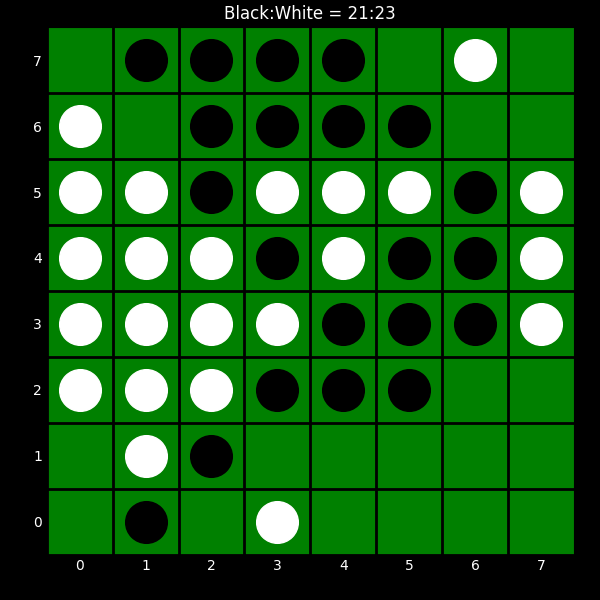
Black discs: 21
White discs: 23